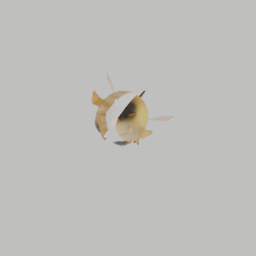
Label: animals